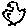
Label: bird